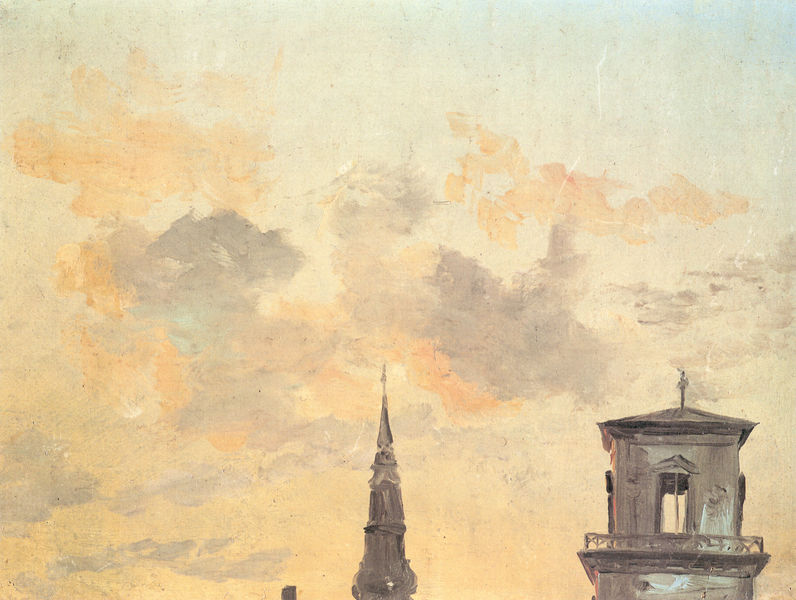
Titel: Zwei Türme Kopenhagens gegen den Abendhimmel
Künstler: Johan Christian Clausen Dahl
Standort: Hamburg
Institution: Kunsthalle
Schlagwörter: blau, gemälde, himmel, schatten, weiß, wolken, aquarell, gelb, impressionismus, kirchturm, ocker, stadt, abend, ausschnitt, braun, fenster, frankreich, grau, hell, licht, orange, paris, schwarz, skizze, tür, dach, wolke, beige, barock, mensch, spitze, öl, dämmerung, morgen, natur, sonnenaufgang, brüstung, kirche, pastos, sonne, gold, spitzen, rosa, kirchturmspitze, turm, turmspitze, hellblau, balkon, terrasse, schlafen, ansicht, fassade, italien, süden, venedig, studie, abstrakt, modern, sonnenlicht, sonnenuntergang, türe, cremefarben, auquarell, turner, spitz, detail, geländer, stimmung, abendrot, hoch, menschenleer, abendstimmung, zinnen, kirchen, oben, panorama, eingang, gang, umgang, durchblick, glockenturm, kloster, kreuz, türme, balustrade, dom, hell-dunkel, helm, entwurf, kathedrale, rom, lachs, öffnung, glocke, hubi, gotisch, walmdach, expressiv, florenz, ballustrade, viereckig, turmspitzen, abgeschnitten, abendlicht, campanile, zinne, quadratisch, rundgang, wetterhahn, vendig, plattform, geläut, angeschnitten, pastelfarben, fiebel, stad, gemlde, abschnitt, cremig, focus, jirche, himmelwolken, cremefarbig, focussiert, wolkenbild, kirchenglocke, ila, ab, brüdtung, rennaisssance, wolken grau, kierche, ansichr, i see sky in sunset time, the paint looks old, i feel like i want to be outside